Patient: sex M, age 66
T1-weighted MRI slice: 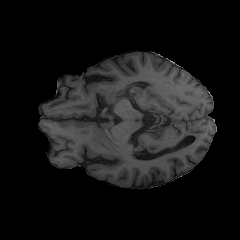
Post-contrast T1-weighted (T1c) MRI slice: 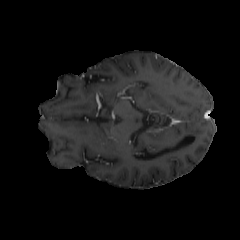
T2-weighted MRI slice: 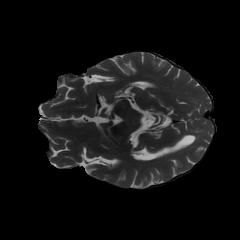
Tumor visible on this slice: no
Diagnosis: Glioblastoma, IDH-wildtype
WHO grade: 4